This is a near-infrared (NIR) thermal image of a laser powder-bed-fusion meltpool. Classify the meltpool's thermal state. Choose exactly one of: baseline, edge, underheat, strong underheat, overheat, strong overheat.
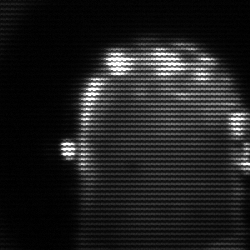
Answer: baseline